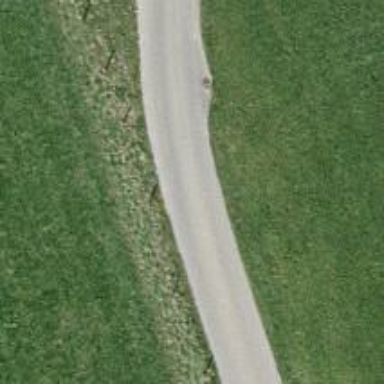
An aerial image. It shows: Unclassified road.